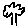
Label: tree